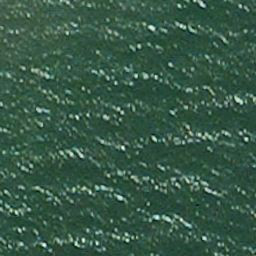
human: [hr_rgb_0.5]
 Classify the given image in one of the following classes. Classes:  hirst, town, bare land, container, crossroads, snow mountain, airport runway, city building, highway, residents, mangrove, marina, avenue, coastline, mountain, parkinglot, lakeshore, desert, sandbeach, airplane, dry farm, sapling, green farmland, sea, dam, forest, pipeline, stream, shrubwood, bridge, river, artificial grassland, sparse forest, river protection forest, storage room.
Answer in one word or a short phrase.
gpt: sea